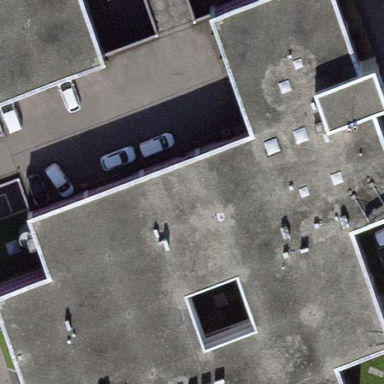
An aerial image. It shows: Industrial building.